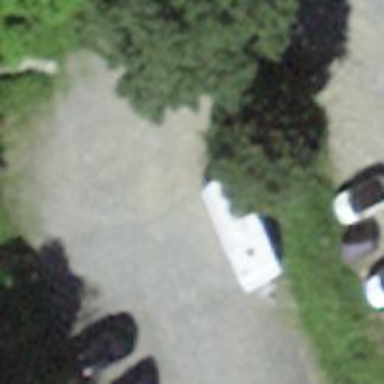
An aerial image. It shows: Caravan site for tourism.